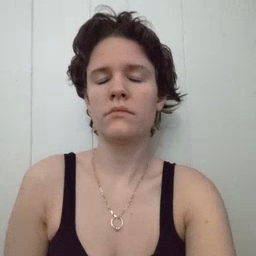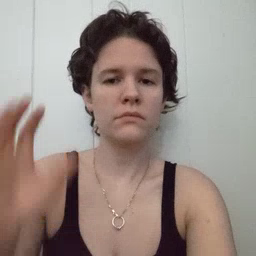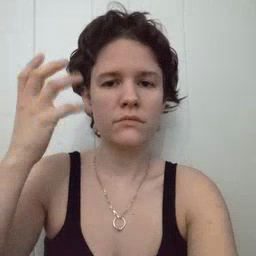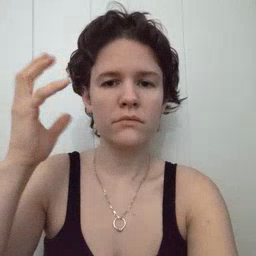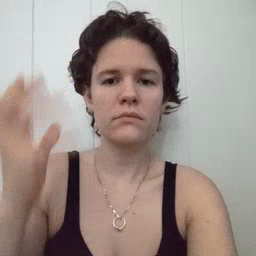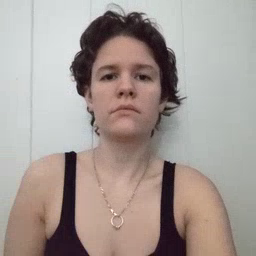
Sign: radio